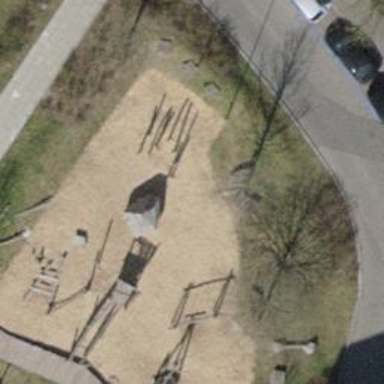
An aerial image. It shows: Playground with playhouse.